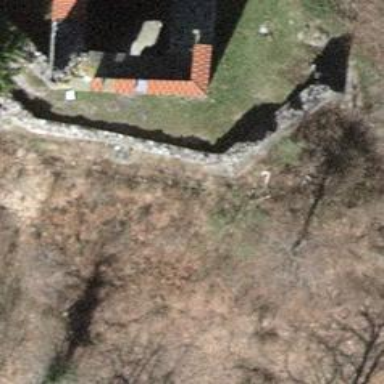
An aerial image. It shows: Wall resembling castle wall.